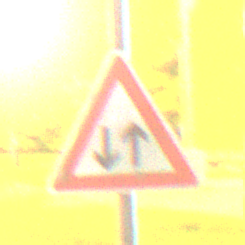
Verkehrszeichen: Gegenverkehr
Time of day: Night
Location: Outdoor (Urban)
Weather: PartlyCloudy
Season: NotSpecified
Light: Artificial